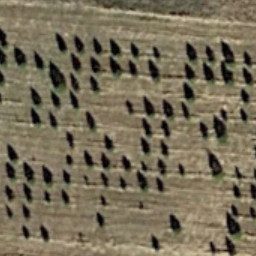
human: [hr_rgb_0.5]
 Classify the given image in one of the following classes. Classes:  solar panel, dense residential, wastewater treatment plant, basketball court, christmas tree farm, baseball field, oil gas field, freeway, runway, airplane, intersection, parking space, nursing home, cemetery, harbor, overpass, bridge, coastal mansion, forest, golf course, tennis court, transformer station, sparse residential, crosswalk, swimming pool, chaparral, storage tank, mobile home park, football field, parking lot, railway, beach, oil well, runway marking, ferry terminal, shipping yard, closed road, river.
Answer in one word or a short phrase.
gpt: christmas tree farm